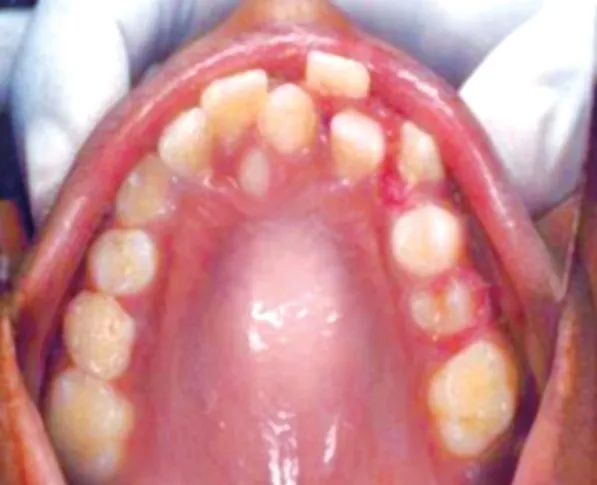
Intraoral examination showing two fully erupted mesiodens.
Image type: medical_photograph (oral_photograph)